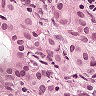
Metastatic tissue present: yes